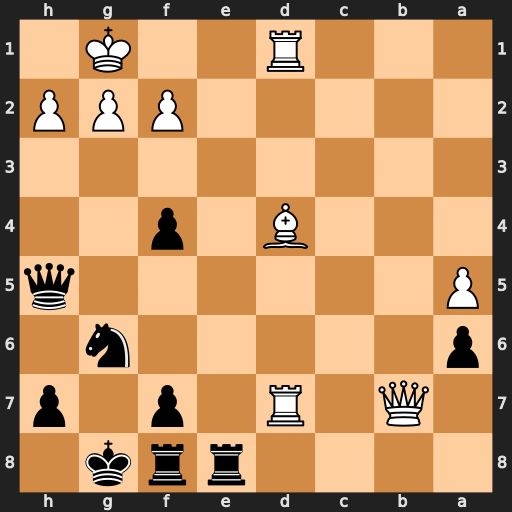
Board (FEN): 4rrk1/1Q1R1p1p/p5n1/P6q/3B1p2/8/5PPP/3R2K1
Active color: b
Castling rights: -
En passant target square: -
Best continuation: Qxd1#